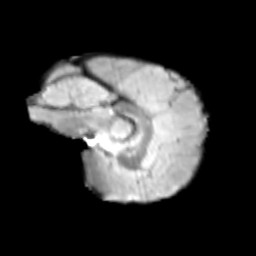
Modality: T2w
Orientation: sagittal
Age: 9
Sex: female
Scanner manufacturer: siemens
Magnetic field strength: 3 T
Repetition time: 3.8 s
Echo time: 0.07 s